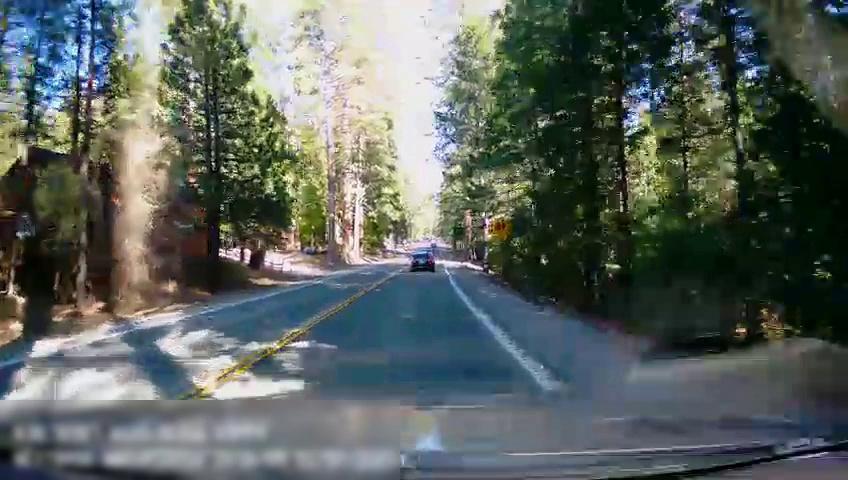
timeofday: Day
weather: Sunny
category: Drivable Space
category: Vehicles | Car
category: Lanes | Opposite Lane
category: Lanes | Opposite Lane
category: Lanes | Current Lane
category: Lanes | Current Lane
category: Traffic | Signs